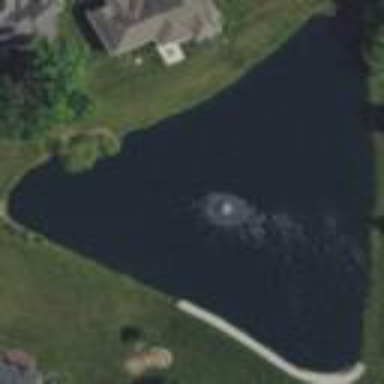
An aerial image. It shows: Peaceful pond surrounded by nature.